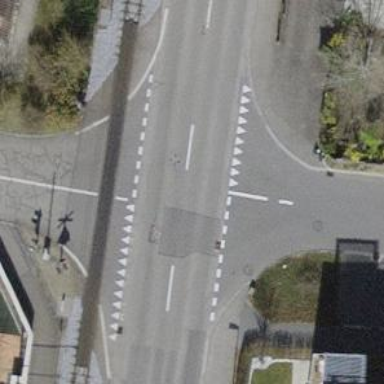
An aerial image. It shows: Road with "give way" sign.